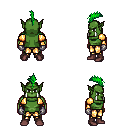
a pixel art fantasy rpg character, male body template, orc, green skin, gold arm armor, gold greaves, green mohawk hairstyle, metal gloves, maroon shoes, four views (front, back, left, right), 2x2 character sprite sheet, small pixel art, hard edges, no anti-aliasing